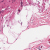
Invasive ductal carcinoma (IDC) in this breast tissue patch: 0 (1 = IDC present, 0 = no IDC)